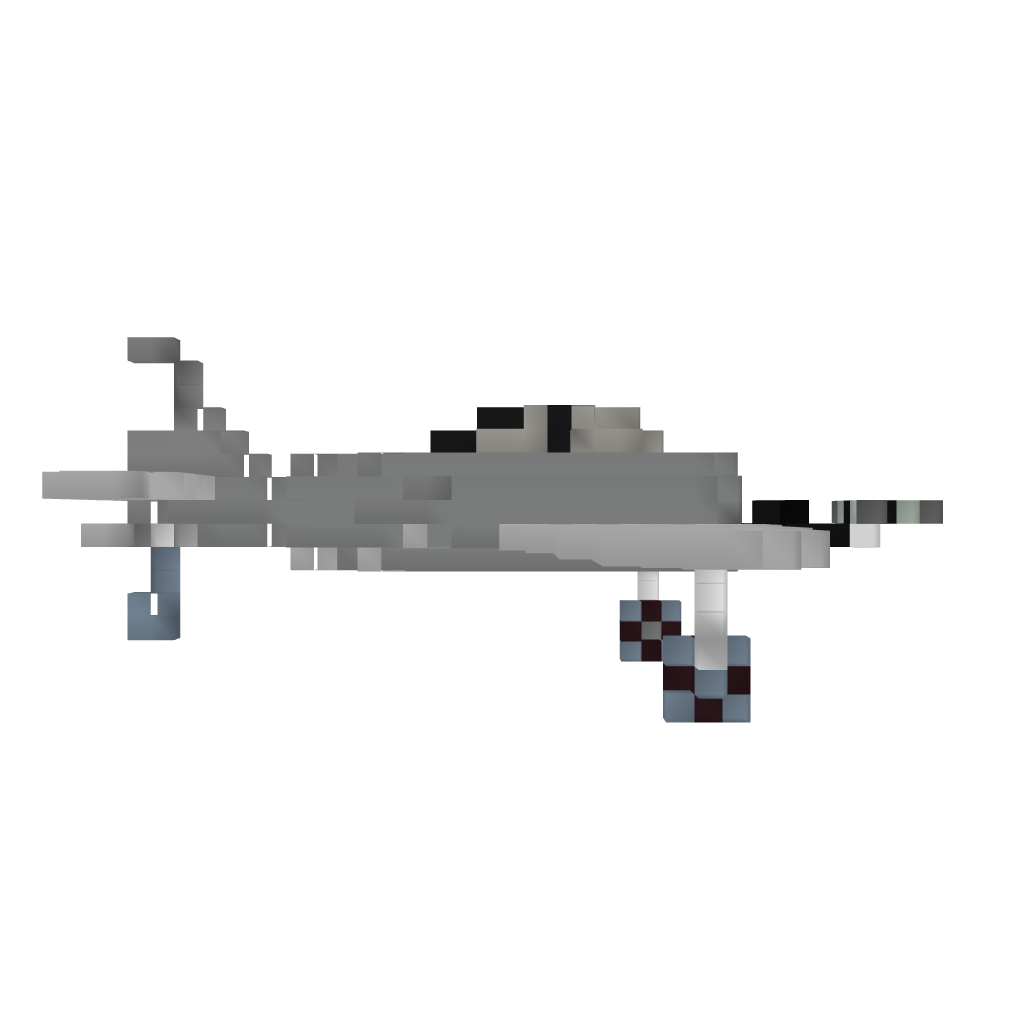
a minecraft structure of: Focke Wulf FW 190